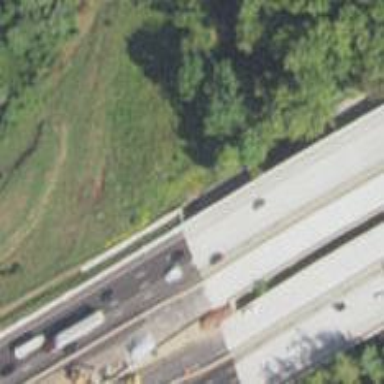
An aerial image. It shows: Bridge over motorway.